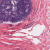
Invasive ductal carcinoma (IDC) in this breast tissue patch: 0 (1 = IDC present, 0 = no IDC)